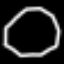
Label: octagon